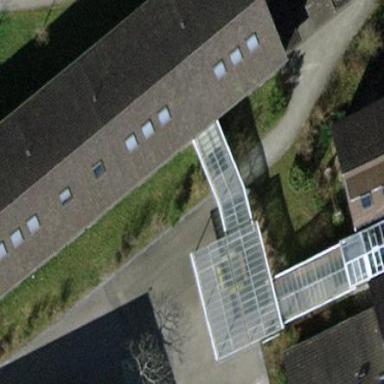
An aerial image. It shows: View of roof of building.